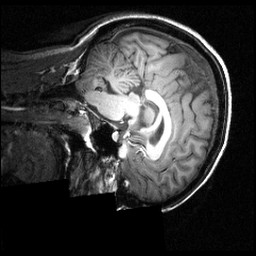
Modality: T1w
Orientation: sagittal
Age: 26
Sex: female
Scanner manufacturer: siemens
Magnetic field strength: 3.951 T
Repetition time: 1.5 s
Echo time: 0.00335 s